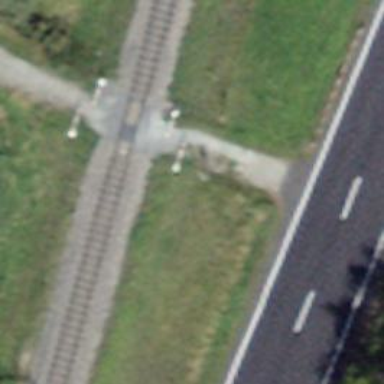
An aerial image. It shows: Cycle barrier.